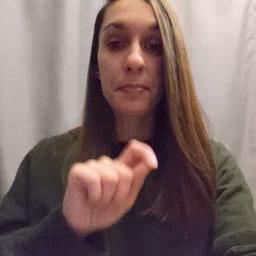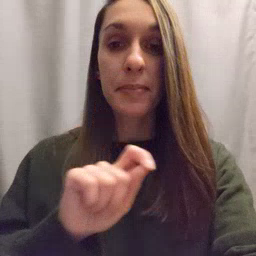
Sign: pencil